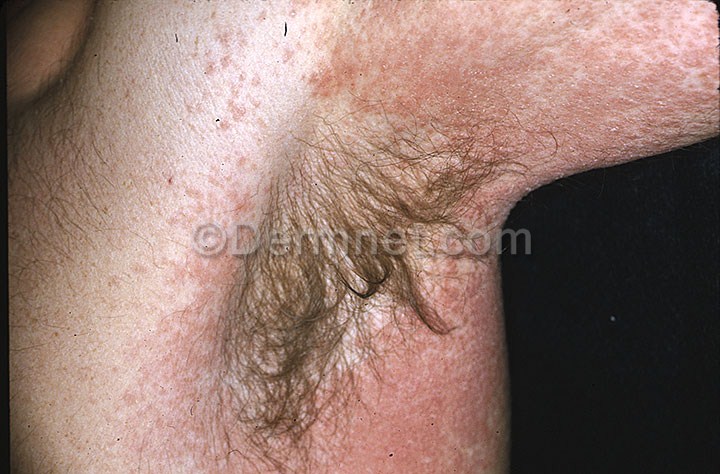
Disease: Eczema Photos